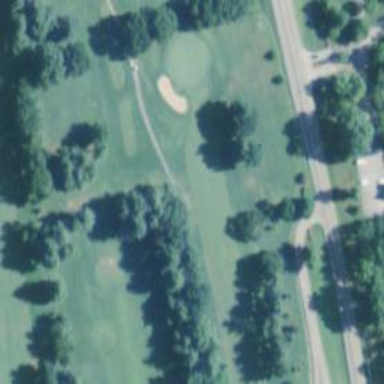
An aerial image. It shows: Golf fairway in the image.